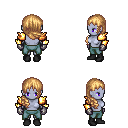
a pixel art fantasy rpg character, female body template, dark elf, purple skin, gold arm armor, teal pants, light blonde right-swept hairstyle, metal gloves, black shoes, four views (front, back, left, right), 2x2 character sprite sheet, small pixel art, hard edges, no anti-aliasing